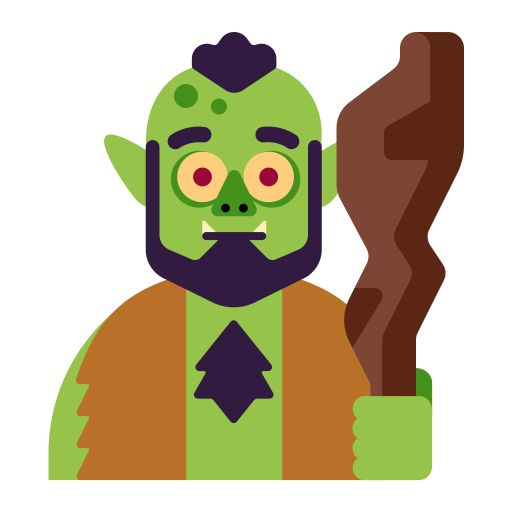
troll flat